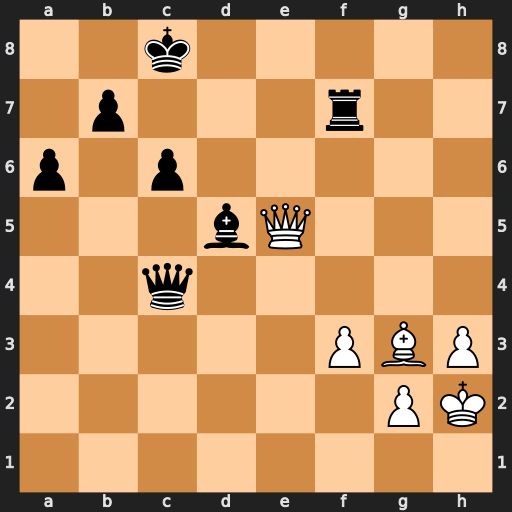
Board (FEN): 2k5/1p3r2/p1p5/3bQ3/2q5/5PBP/6PK/8
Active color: w
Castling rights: -
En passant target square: -
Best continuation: Qe8#